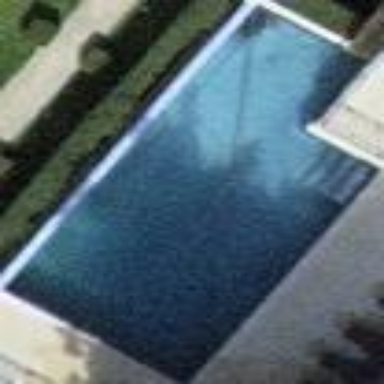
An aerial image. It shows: Swimming pool located in leisure land.